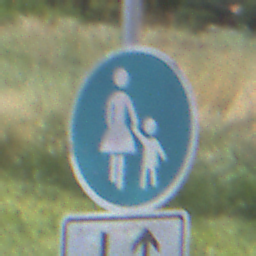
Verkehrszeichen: Gehweg
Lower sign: RichtungsangabeDurchPfeile8
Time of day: Midday
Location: Outdoor (Nature)
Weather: PartlyCloudy
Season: NotSpecified
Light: Natural